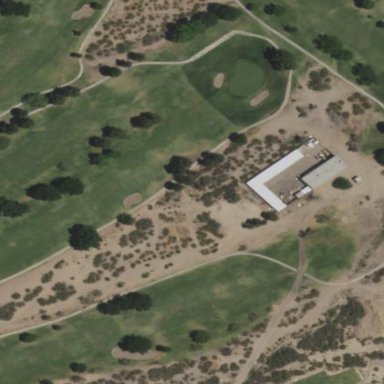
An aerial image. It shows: Golf bunker filled with natural sand.